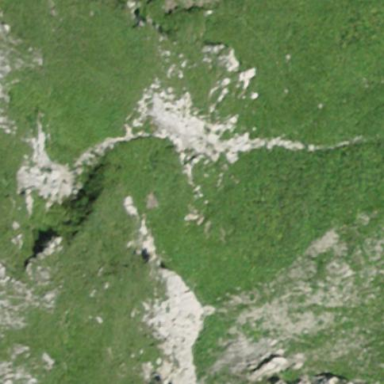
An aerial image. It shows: Landscape dominated by bare rock.